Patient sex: M
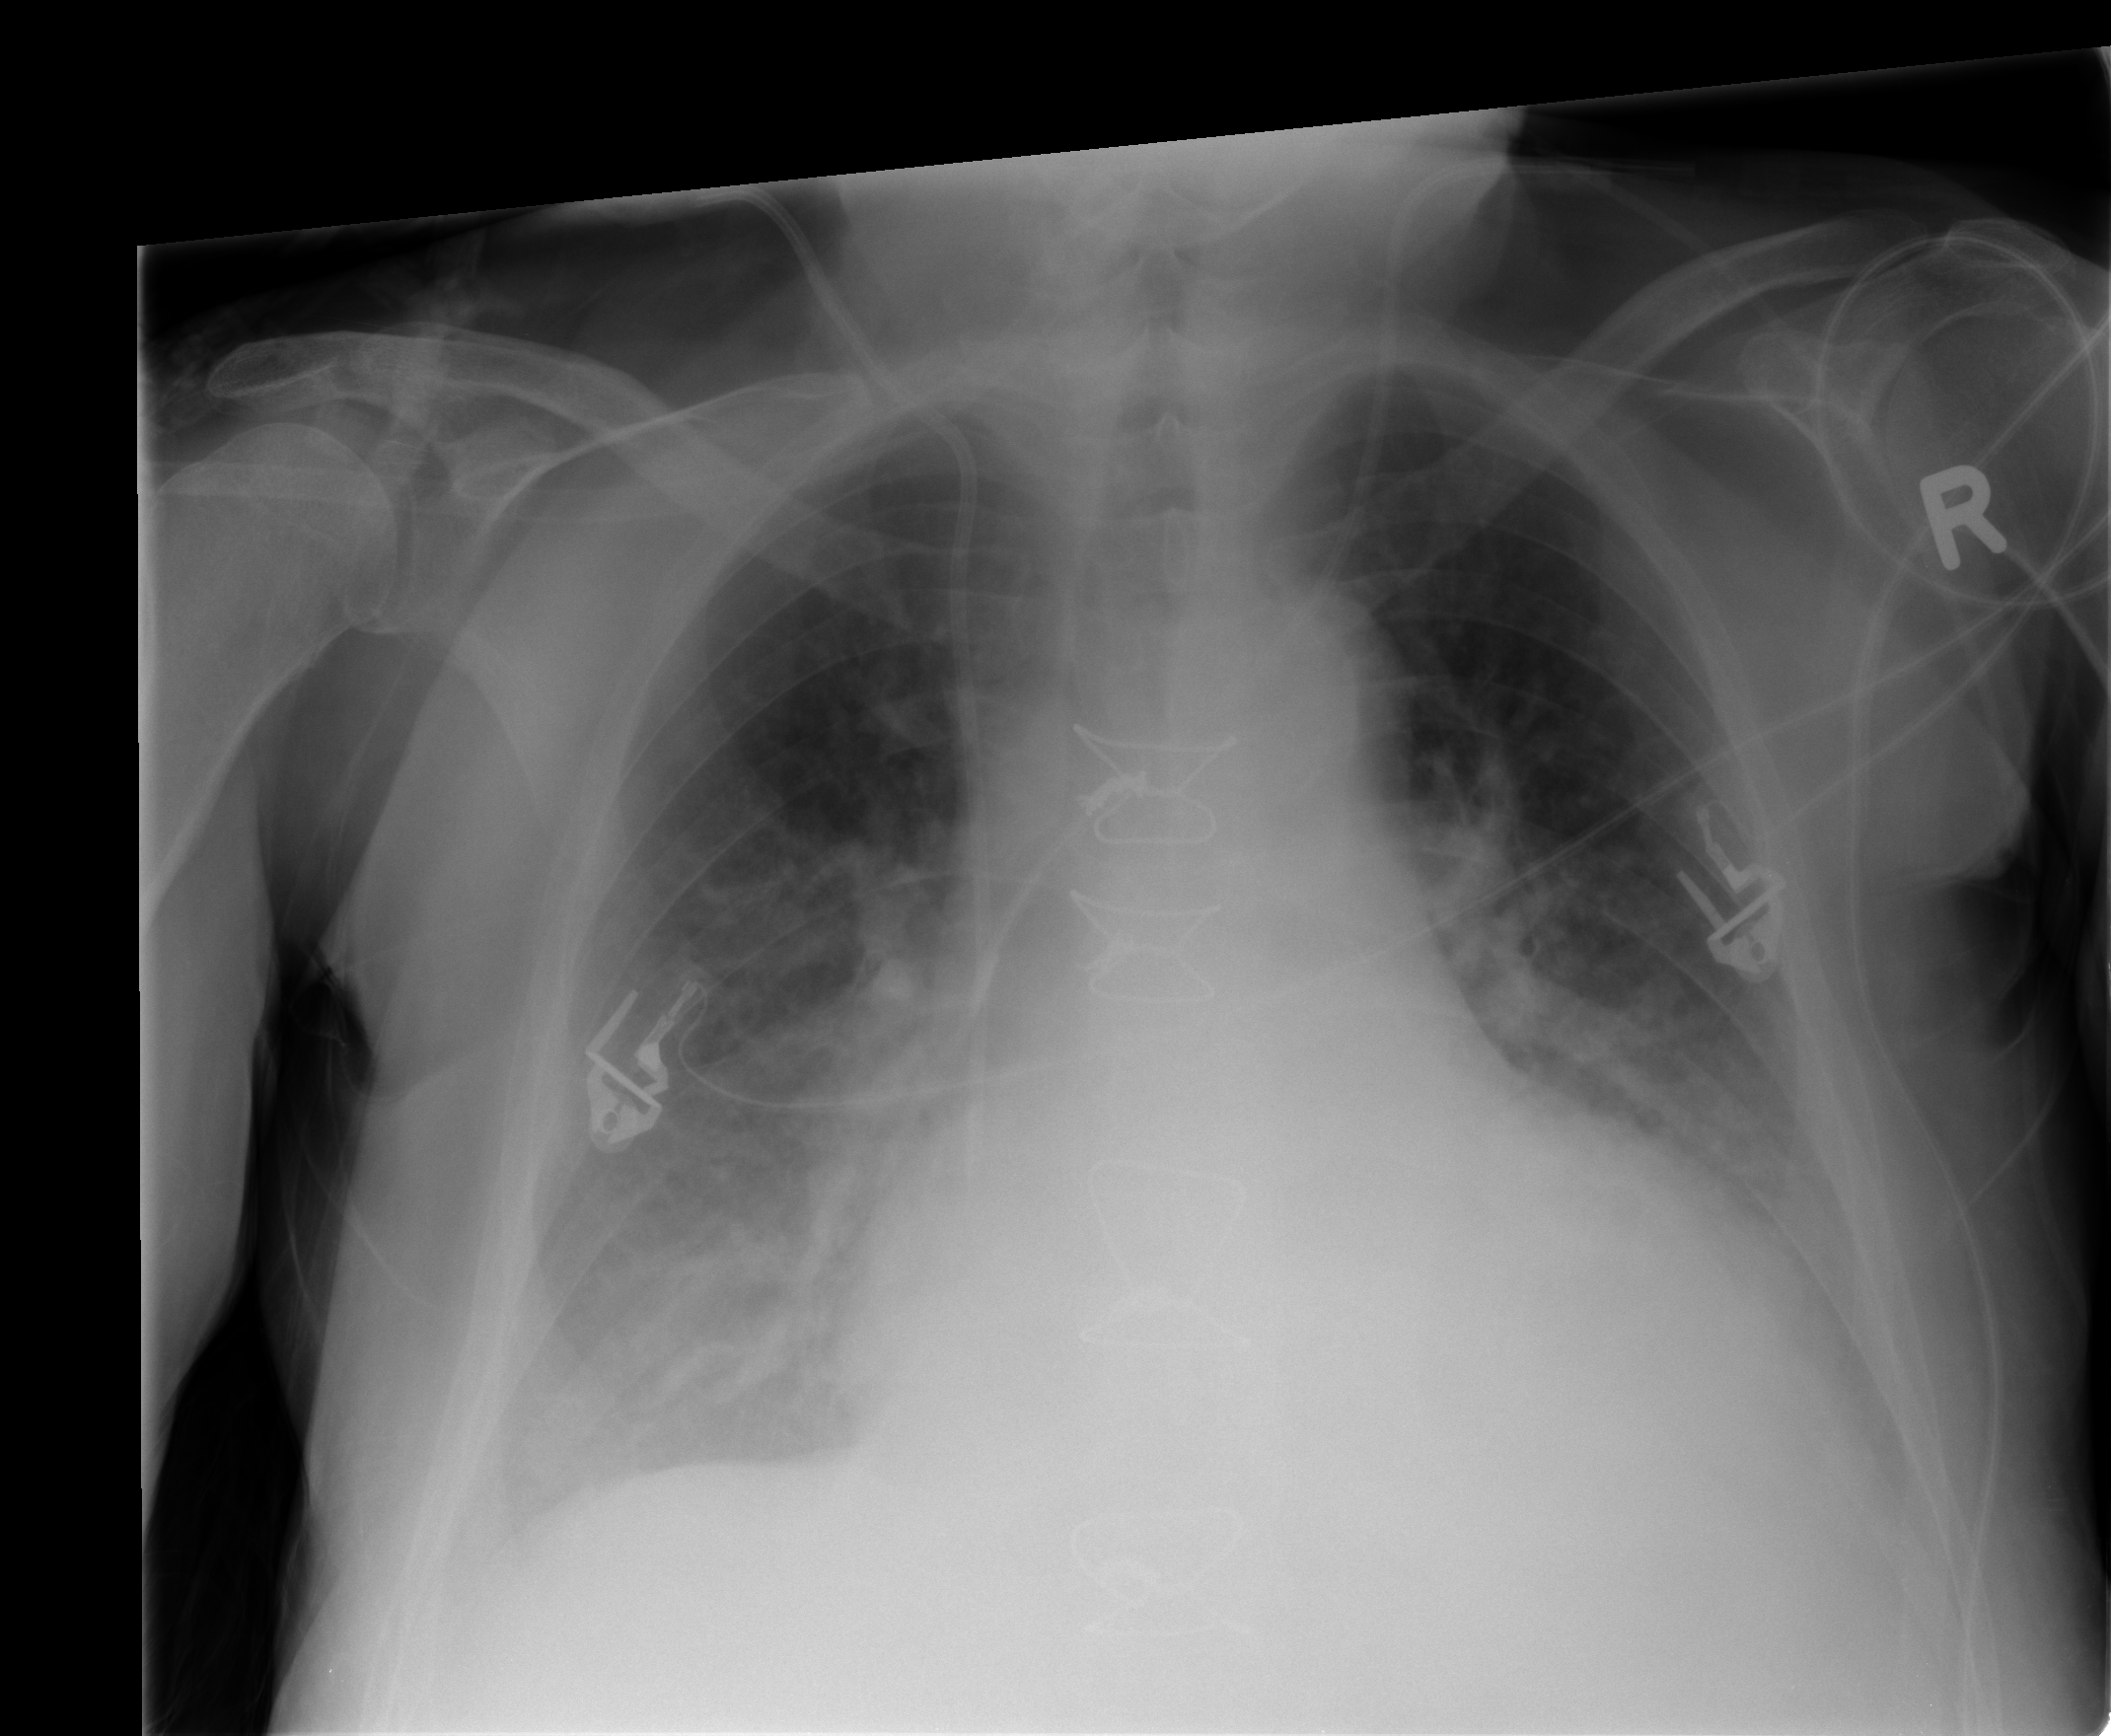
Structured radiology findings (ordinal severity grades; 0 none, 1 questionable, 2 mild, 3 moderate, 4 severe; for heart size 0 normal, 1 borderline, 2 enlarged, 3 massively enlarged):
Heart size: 2
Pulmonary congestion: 2
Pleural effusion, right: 2
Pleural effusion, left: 1
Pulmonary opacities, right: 2
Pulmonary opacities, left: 0
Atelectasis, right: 3
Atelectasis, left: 2